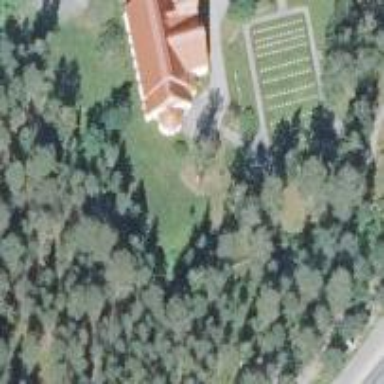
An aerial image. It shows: Historical war memorial.